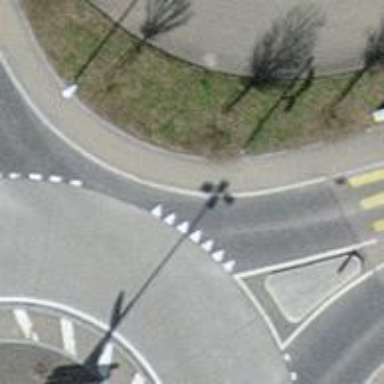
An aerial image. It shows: Road with "give way" sign.